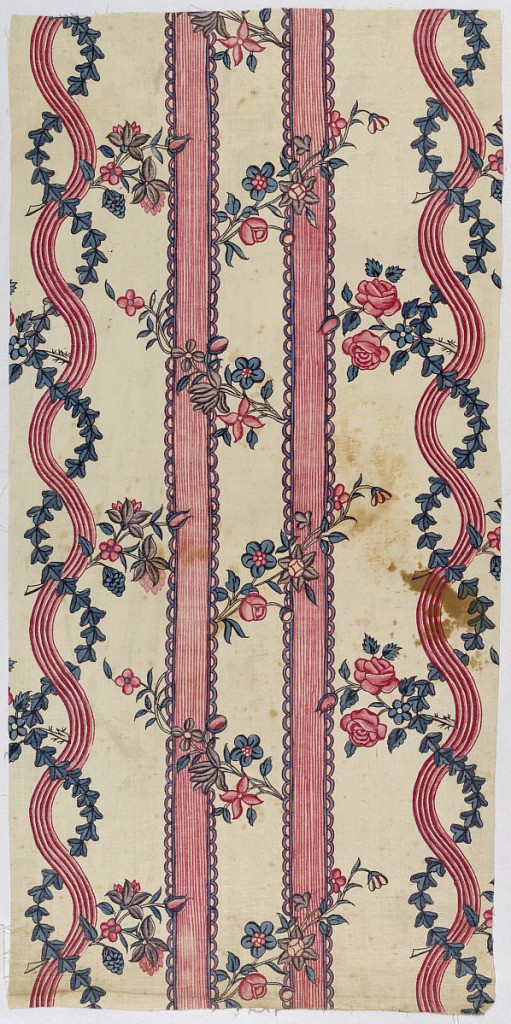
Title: Chintz fragment
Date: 18th century
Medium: cotton Technique: mordant for black, 2 reds and 2 purples applied by pen and brush; madder dyed; blue applied by immersion over resist; chintz on plain weave
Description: Straight and wavy ribbon stripes with flowers.